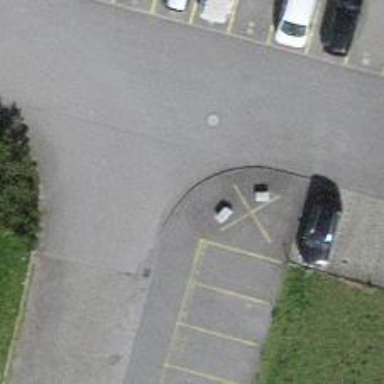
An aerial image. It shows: Kerb serving as barrier.